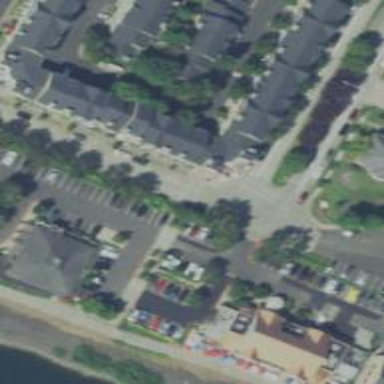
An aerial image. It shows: Residential road with sidewalk on the left.